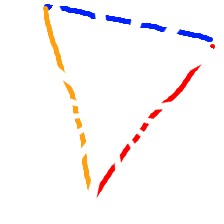
Shape: triangle